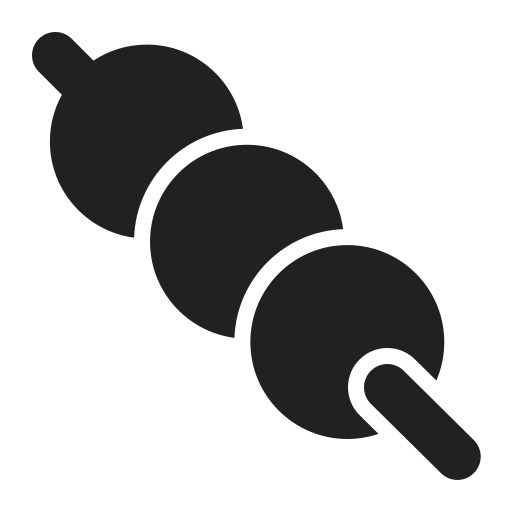
dango high contrast